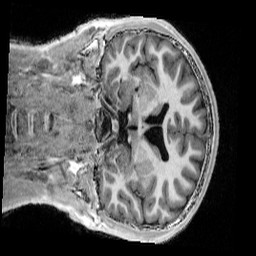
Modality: UNIT1_denoised
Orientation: coronal
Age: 12
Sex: male
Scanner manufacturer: siemens
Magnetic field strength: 3 T
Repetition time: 4 s
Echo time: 0.00303 s